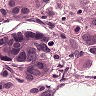
Metastatic tissue present: yes